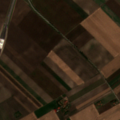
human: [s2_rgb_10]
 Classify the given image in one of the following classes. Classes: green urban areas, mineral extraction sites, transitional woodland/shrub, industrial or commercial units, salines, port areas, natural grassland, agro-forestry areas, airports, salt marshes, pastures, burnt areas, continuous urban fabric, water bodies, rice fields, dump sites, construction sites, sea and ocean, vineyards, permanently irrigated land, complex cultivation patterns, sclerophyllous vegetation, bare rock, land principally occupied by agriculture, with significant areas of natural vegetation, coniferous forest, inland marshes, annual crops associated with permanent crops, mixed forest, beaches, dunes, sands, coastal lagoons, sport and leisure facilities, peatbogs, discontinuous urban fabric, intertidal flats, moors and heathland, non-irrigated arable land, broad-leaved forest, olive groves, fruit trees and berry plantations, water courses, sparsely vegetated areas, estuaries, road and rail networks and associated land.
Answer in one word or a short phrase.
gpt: road and rail networks and associated land, non-irrigated arable land